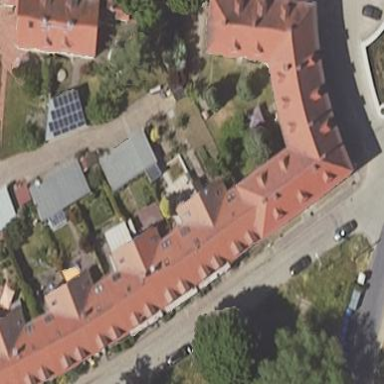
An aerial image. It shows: Hipped-roof terrace building.